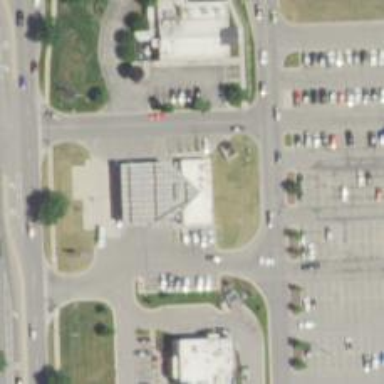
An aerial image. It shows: Convenience shop.